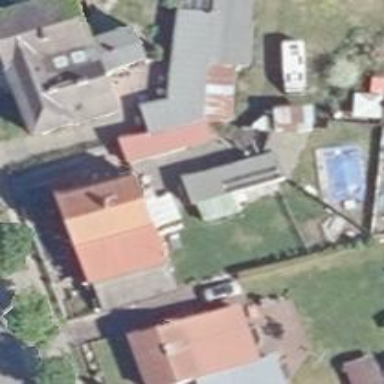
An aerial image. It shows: Detached building with unique double saltbox roof shape.